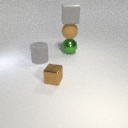
small brown metal cube to the right of large gray rubber cylinder